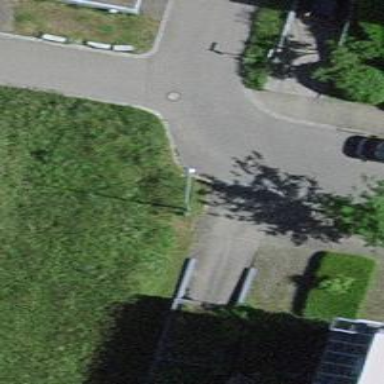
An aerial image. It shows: Residential road with paved surface. There are sidewalks on both sides of the road.